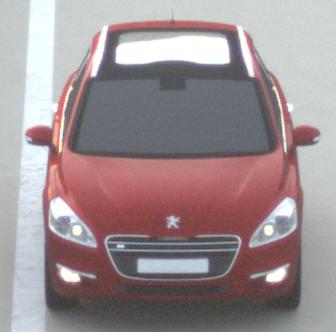
Make: Peugeot
Model: 508 SW 120 VTi
Detailed model: 508 (I) SW
Model produced from: 2011/03
Model produced until: 2014/05
Doors: 5
Color: red
Road condition: dry road
Daytime: sunrise or sunset
Contrast: low contrast